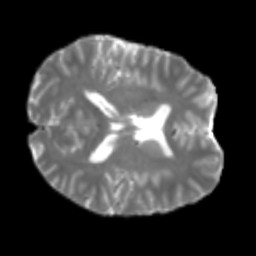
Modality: T2w
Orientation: axial
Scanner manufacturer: siemens
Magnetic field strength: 3 T
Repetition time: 4 s
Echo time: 0.0594 s